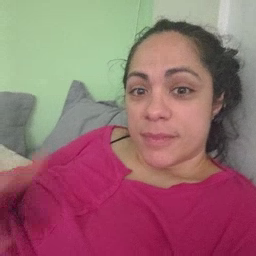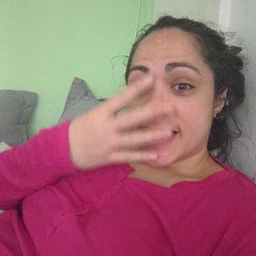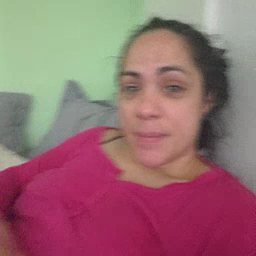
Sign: sleep